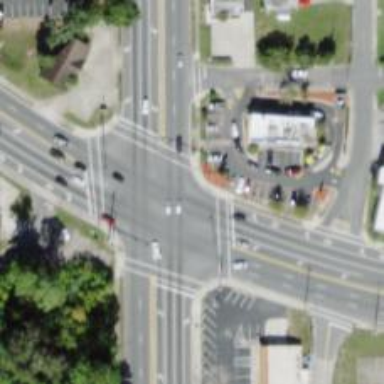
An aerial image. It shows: Crossing road.